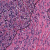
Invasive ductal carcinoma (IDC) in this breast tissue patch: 1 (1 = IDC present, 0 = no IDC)